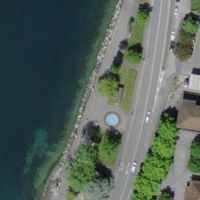
EUNIS habitat code: 14
Species observed at this site:
Podiceps cristatus